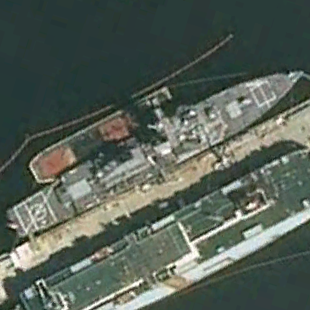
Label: destroyer